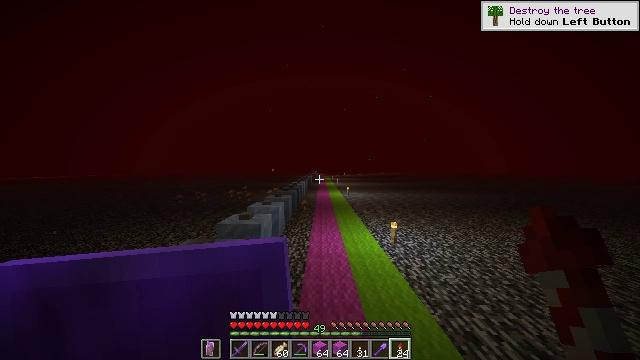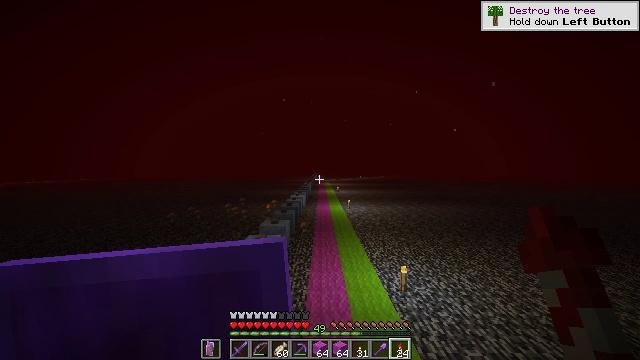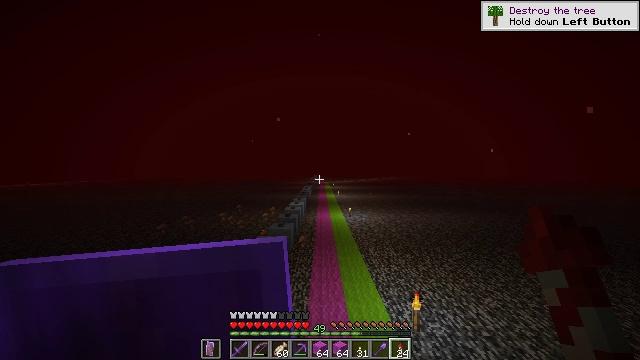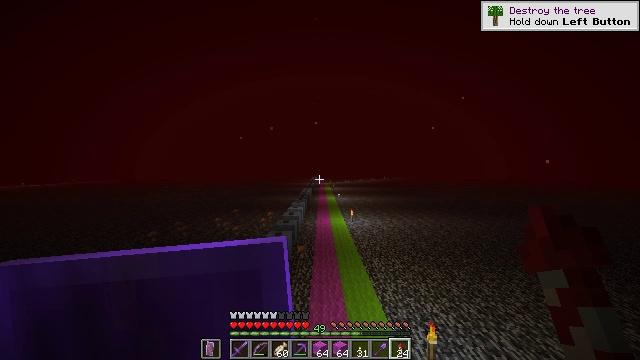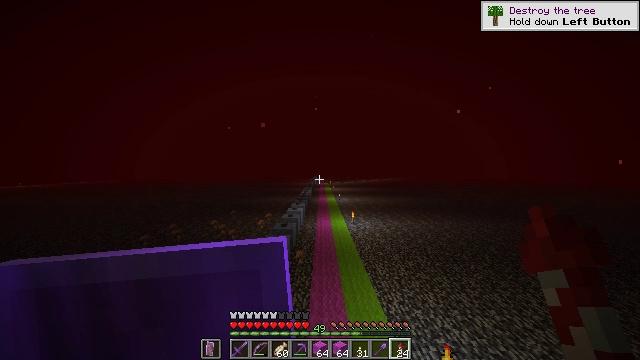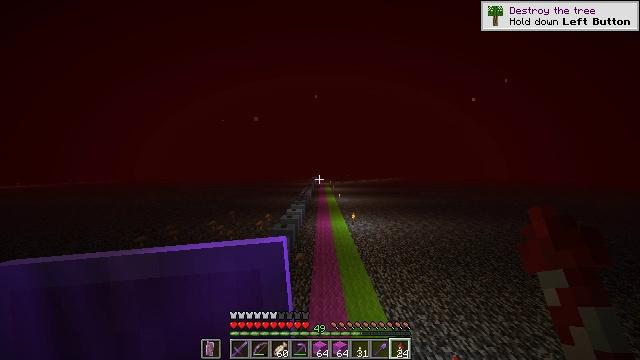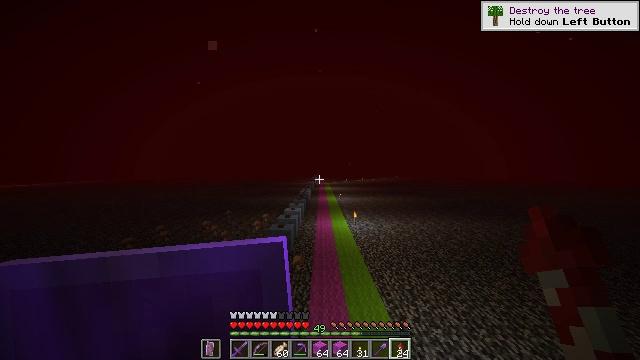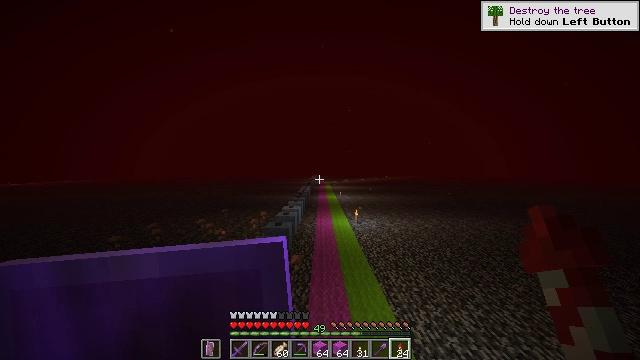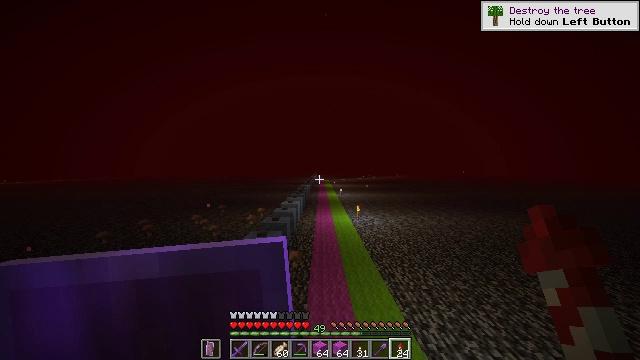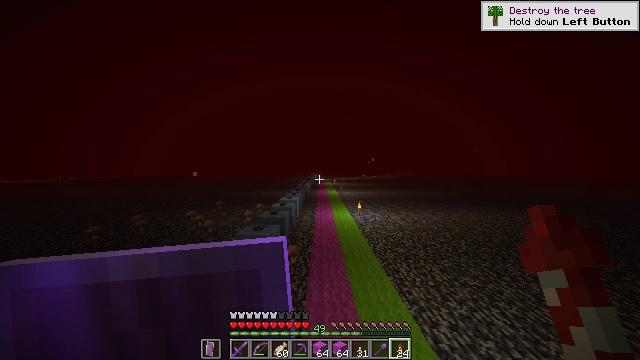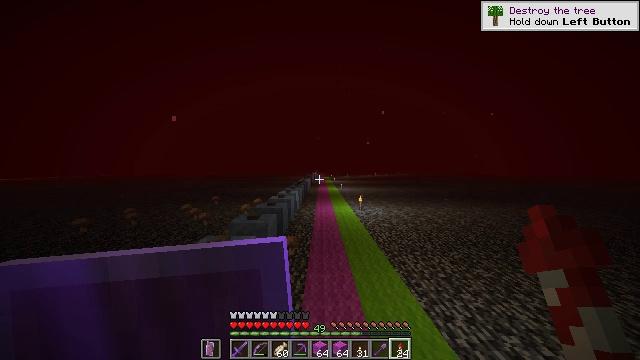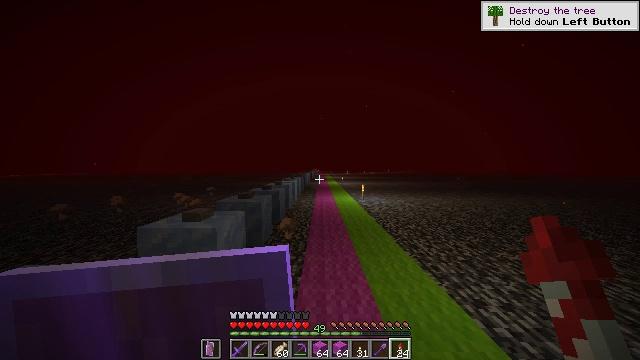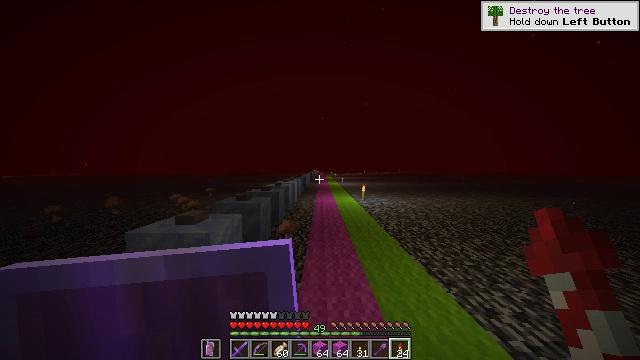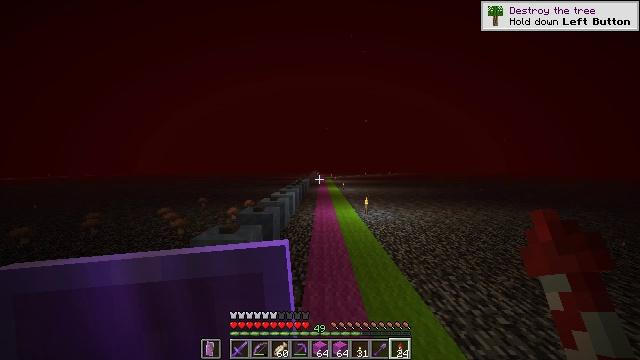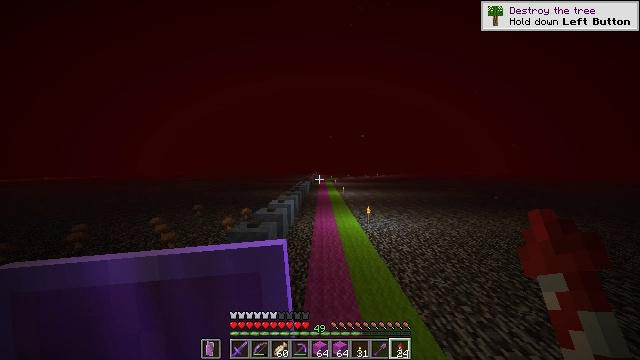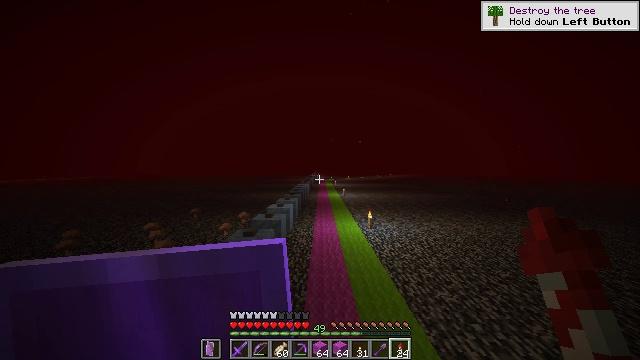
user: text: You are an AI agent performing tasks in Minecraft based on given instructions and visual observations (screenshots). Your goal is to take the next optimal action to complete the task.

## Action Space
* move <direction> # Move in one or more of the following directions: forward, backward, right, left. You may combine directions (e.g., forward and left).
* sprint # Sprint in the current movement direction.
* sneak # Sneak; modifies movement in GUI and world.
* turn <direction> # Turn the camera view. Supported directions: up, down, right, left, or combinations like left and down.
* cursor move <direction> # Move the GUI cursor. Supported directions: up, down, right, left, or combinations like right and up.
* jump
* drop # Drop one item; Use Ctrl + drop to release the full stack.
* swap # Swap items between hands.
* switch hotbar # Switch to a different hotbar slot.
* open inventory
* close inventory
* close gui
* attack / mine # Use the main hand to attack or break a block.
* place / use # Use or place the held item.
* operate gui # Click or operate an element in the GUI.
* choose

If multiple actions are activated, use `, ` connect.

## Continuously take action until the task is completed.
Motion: motion action
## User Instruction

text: Create a magenta carpet using magenta wool pieces.
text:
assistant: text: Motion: move forward, sprint, jump
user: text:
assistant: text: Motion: move forward, sprint, jump
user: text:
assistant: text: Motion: move forward, sprint, jump
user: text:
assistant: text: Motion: move forward, sprint, jump
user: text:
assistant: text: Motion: move forward, sprint
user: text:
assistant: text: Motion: move forward, sprint
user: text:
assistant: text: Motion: move forward, sprint
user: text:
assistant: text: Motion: move forward, sprint
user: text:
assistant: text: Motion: move forward, sprint
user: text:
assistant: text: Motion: move forward, sprint
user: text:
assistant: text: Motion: move forward, sprint
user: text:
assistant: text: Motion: move forward, sprint, jump
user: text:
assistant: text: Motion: move forward, sprint, jump
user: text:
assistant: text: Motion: move forward, sprint, jump
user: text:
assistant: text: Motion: move forward, sprint, jump
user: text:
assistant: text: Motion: move forward, sprint, jump
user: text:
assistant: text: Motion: move forward, sprint, jump
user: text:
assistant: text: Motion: move forward, sprint, jump
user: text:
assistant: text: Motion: move forward, sprint, jump
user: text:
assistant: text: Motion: move forward, sprint, turn right, jump
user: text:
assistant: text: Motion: move forward, sprint, turn right and up
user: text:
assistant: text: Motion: move forward, sprint
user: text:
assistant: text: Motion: move forward, sprint
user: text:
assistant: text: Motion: move forward, sprint
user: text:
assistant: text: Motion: move forward, sprint
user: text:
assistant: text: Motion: move forward, sprint, turn left
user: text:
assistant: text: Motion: move forward, sprint
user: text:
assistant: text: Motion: move forward, sprint
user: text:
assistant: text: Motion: move forward, sprint
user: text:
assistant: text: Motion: move forward, sprint